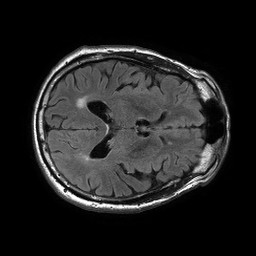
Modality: FLAIR
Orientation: axial
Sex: male
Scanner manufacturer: philips
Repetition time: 11 s
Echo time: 0.125 s